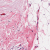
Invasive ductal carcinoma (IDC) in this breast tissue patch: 0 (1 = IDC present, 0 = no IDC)